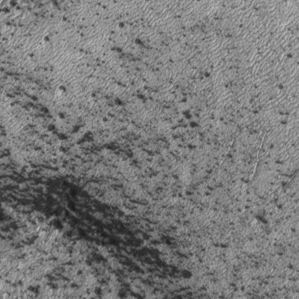
Label: frost